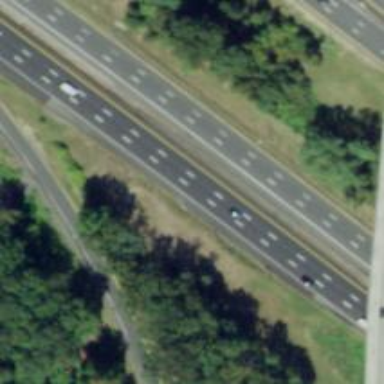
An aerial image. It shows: Urban freeway or expressway.